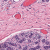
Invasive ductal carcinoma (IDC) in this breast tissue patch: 0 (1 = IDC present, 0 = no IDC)